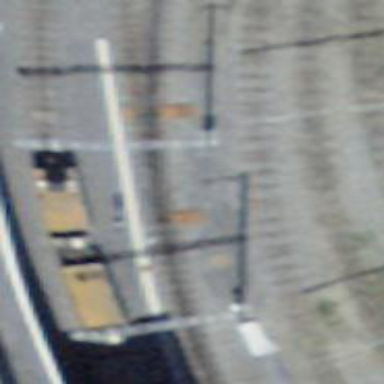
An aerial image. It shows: Railway switch.